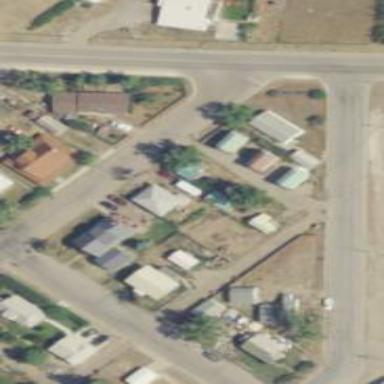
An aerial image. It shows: Alleyway designated as service road.